Aerial crown-view tile of a tropical tree (Barro Colorado Island, Panama), acquired 20250317:
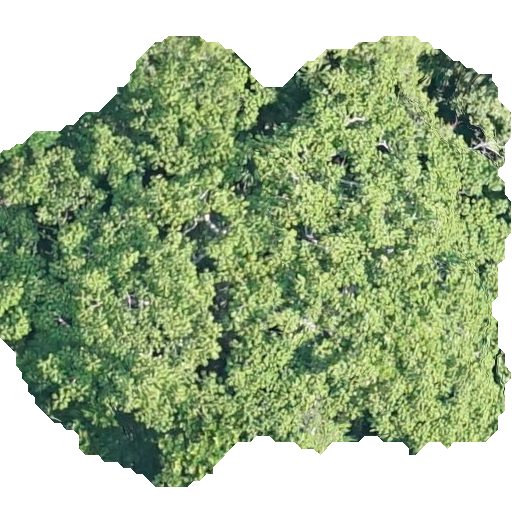
Species: Sterculia apetala
GBIF accepted scientific name: Sterculia apetala
Crown area: 280.336 m²